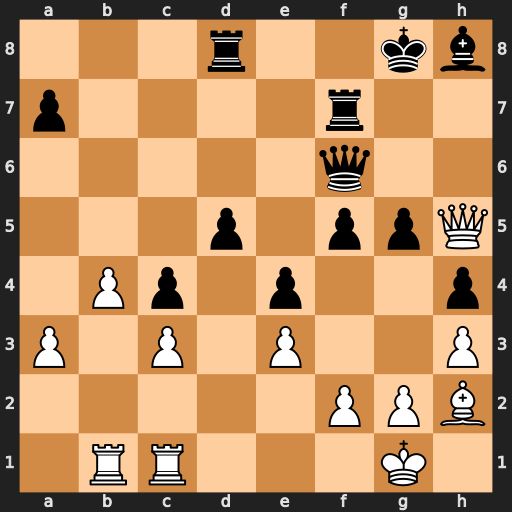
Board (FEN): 3r2kb/p4r2/5q2/3p1ppQ/1Pp1p2p/P1P1P2P/5PPB/1RR3K1
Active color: w
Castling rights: -
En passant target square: -
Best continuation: Be5 Qxe5 Qxg5+ Bg7 Qxd8+